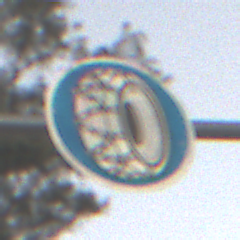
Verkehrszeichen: SchneekettenVorgeschrieben
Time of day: SunriseSunset
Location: Outdoor (RoadRail)
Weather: PartlyCloudy
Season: NotSpecified
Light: Natural